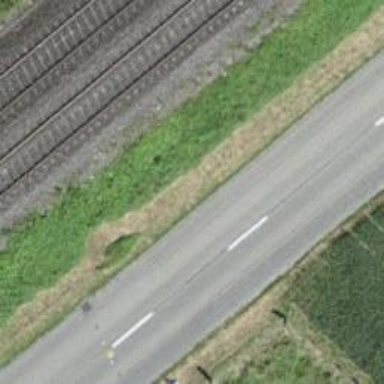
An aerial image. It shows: Tertiary road.